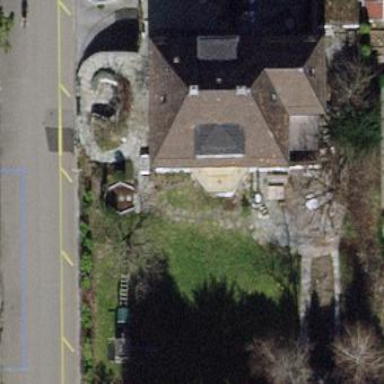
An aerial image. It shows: Detached building with hipped tile roof.